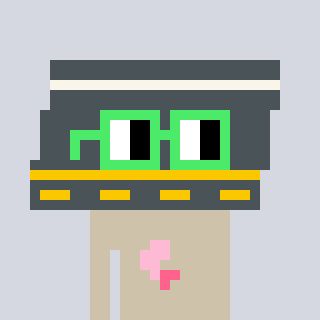
a pixel art character with square light green glasses, a road-shaped head and a bege-colored body on a cool background